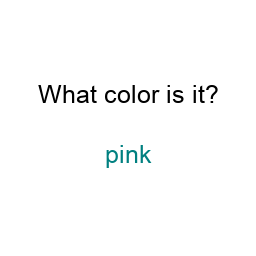
Color: teal
Color name shown: pink
Background color: white
Question text color: black